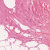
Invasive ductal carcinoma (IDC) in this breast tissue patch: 0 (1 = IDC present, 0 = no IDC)